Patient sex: M
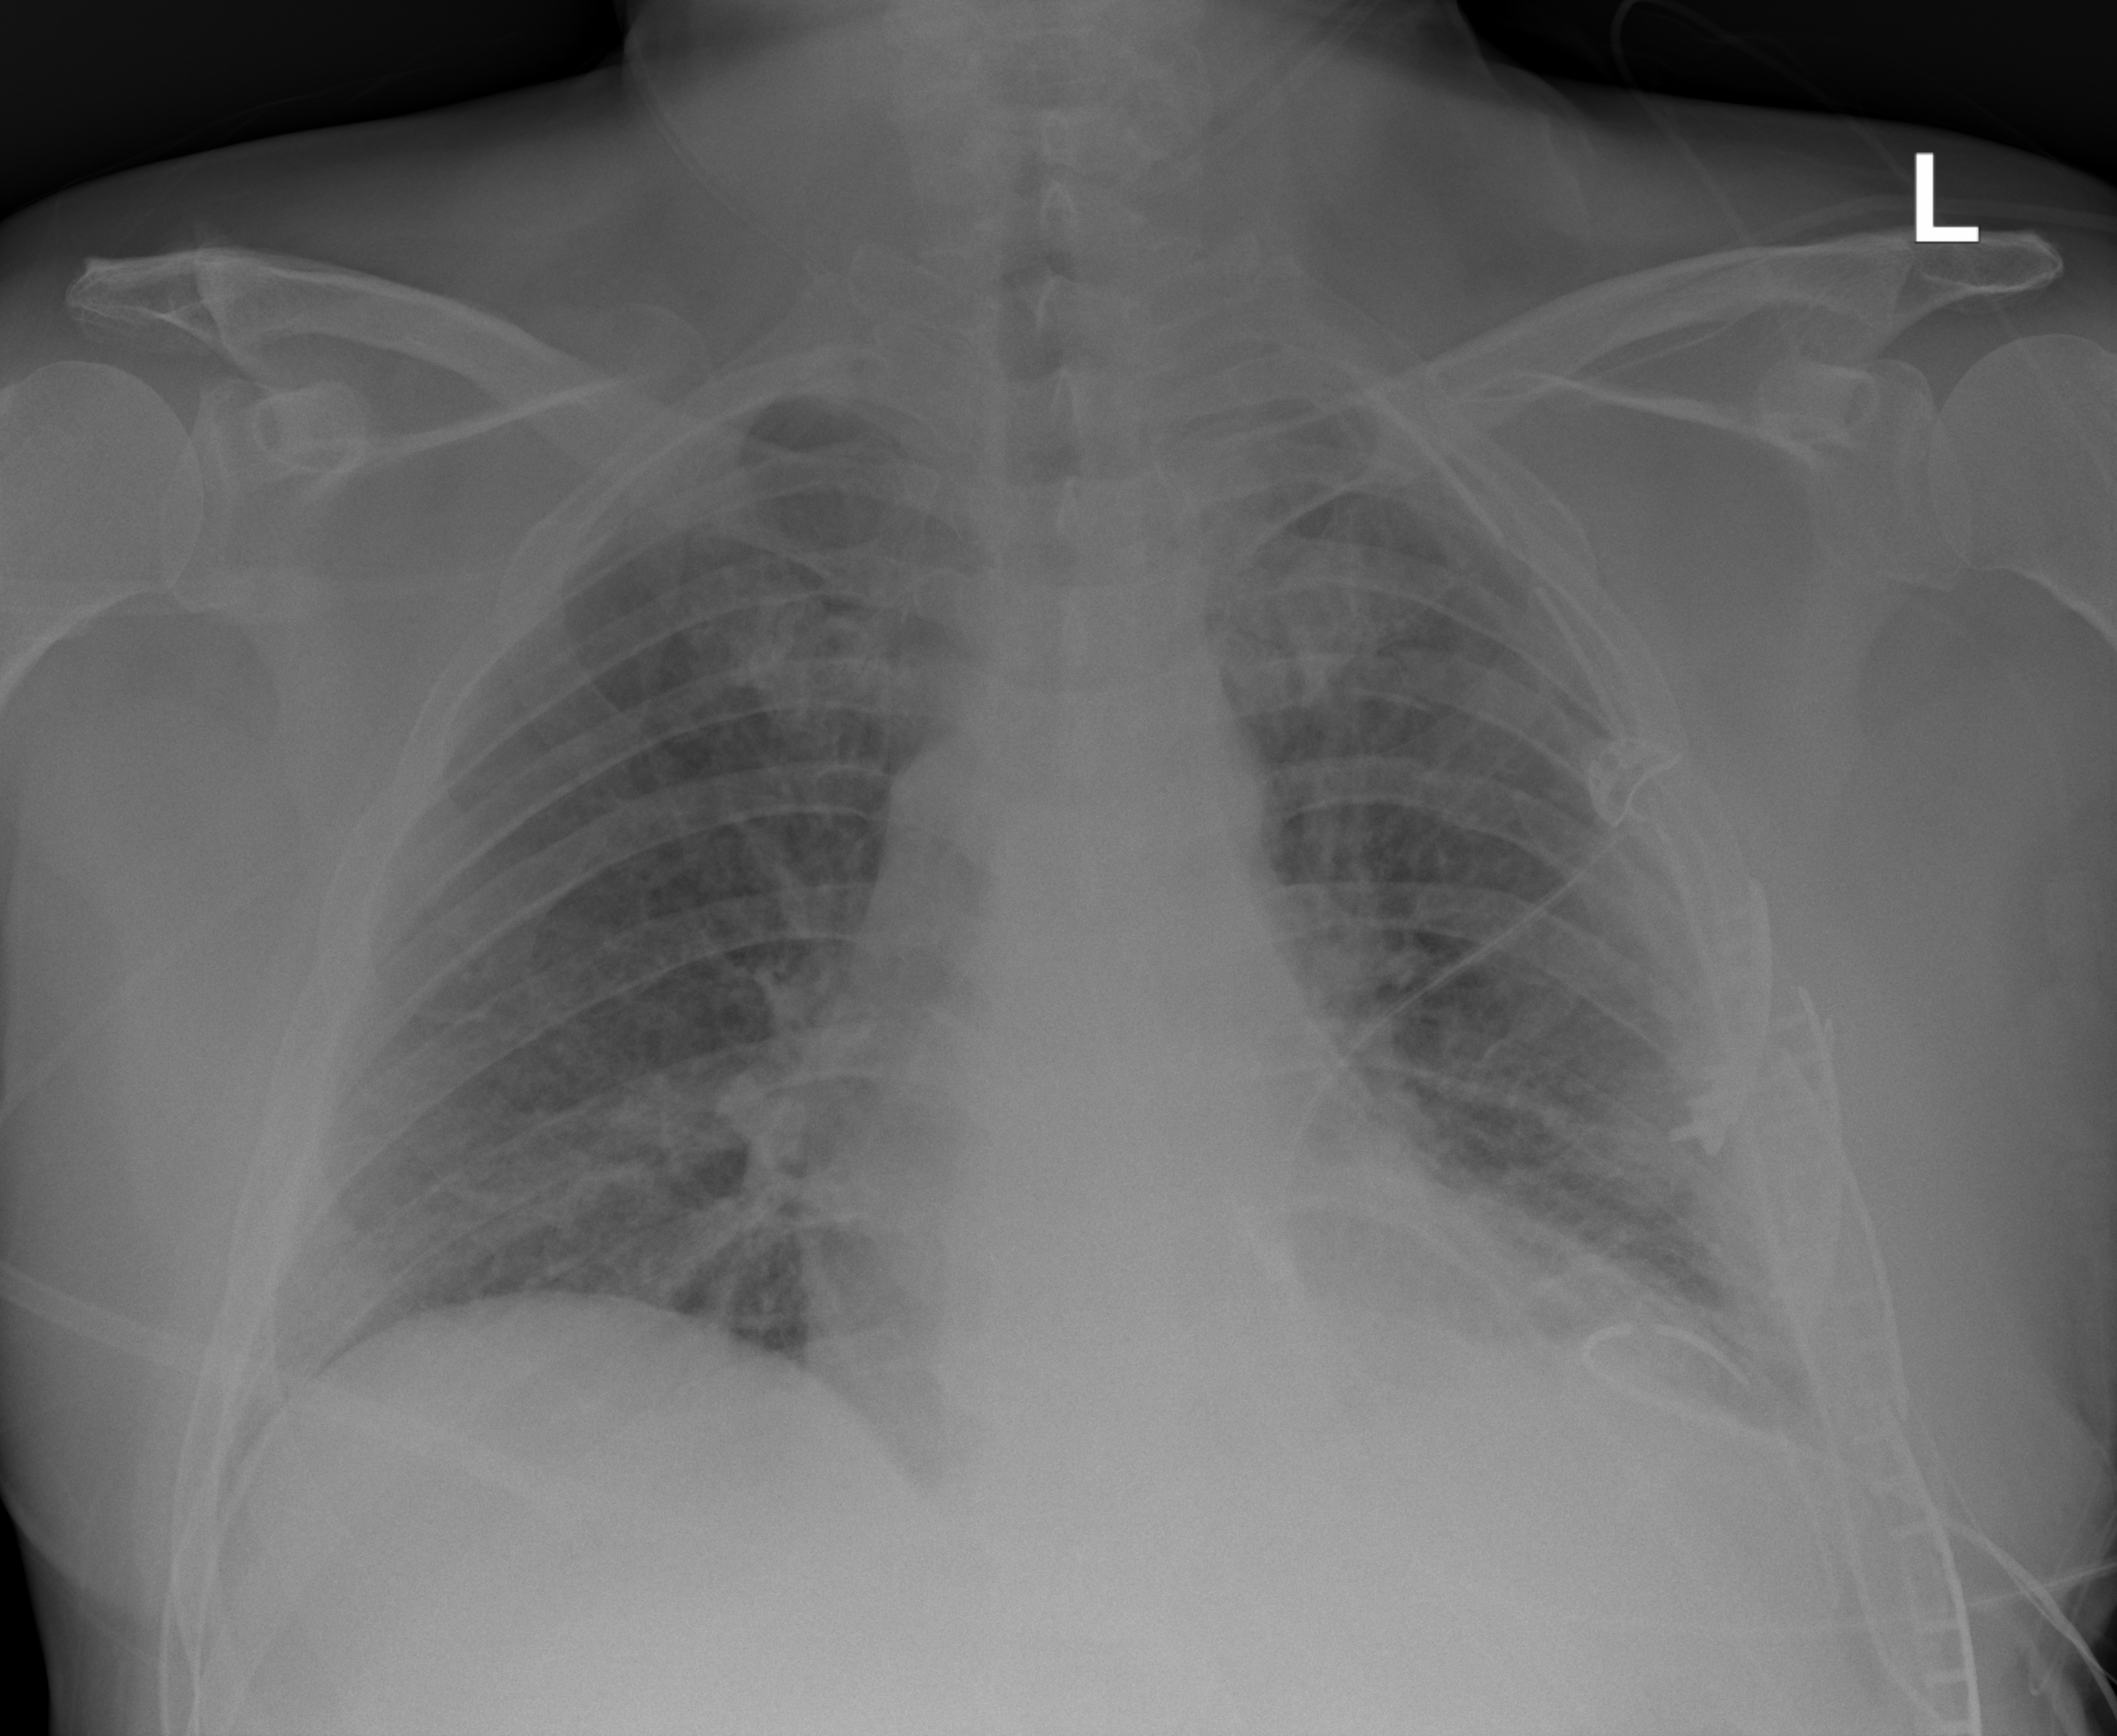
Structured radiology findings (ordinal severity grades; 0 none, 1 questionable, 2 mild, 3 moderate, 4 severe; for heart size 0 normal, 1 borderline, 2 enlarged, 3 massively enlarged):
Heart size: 2
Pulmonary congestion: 2
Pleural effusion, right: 0
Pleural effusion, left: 2
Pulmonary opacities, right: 0
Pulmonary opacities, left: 0
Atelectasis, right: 1
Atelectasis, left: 2